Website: macys
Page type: customer-info-address
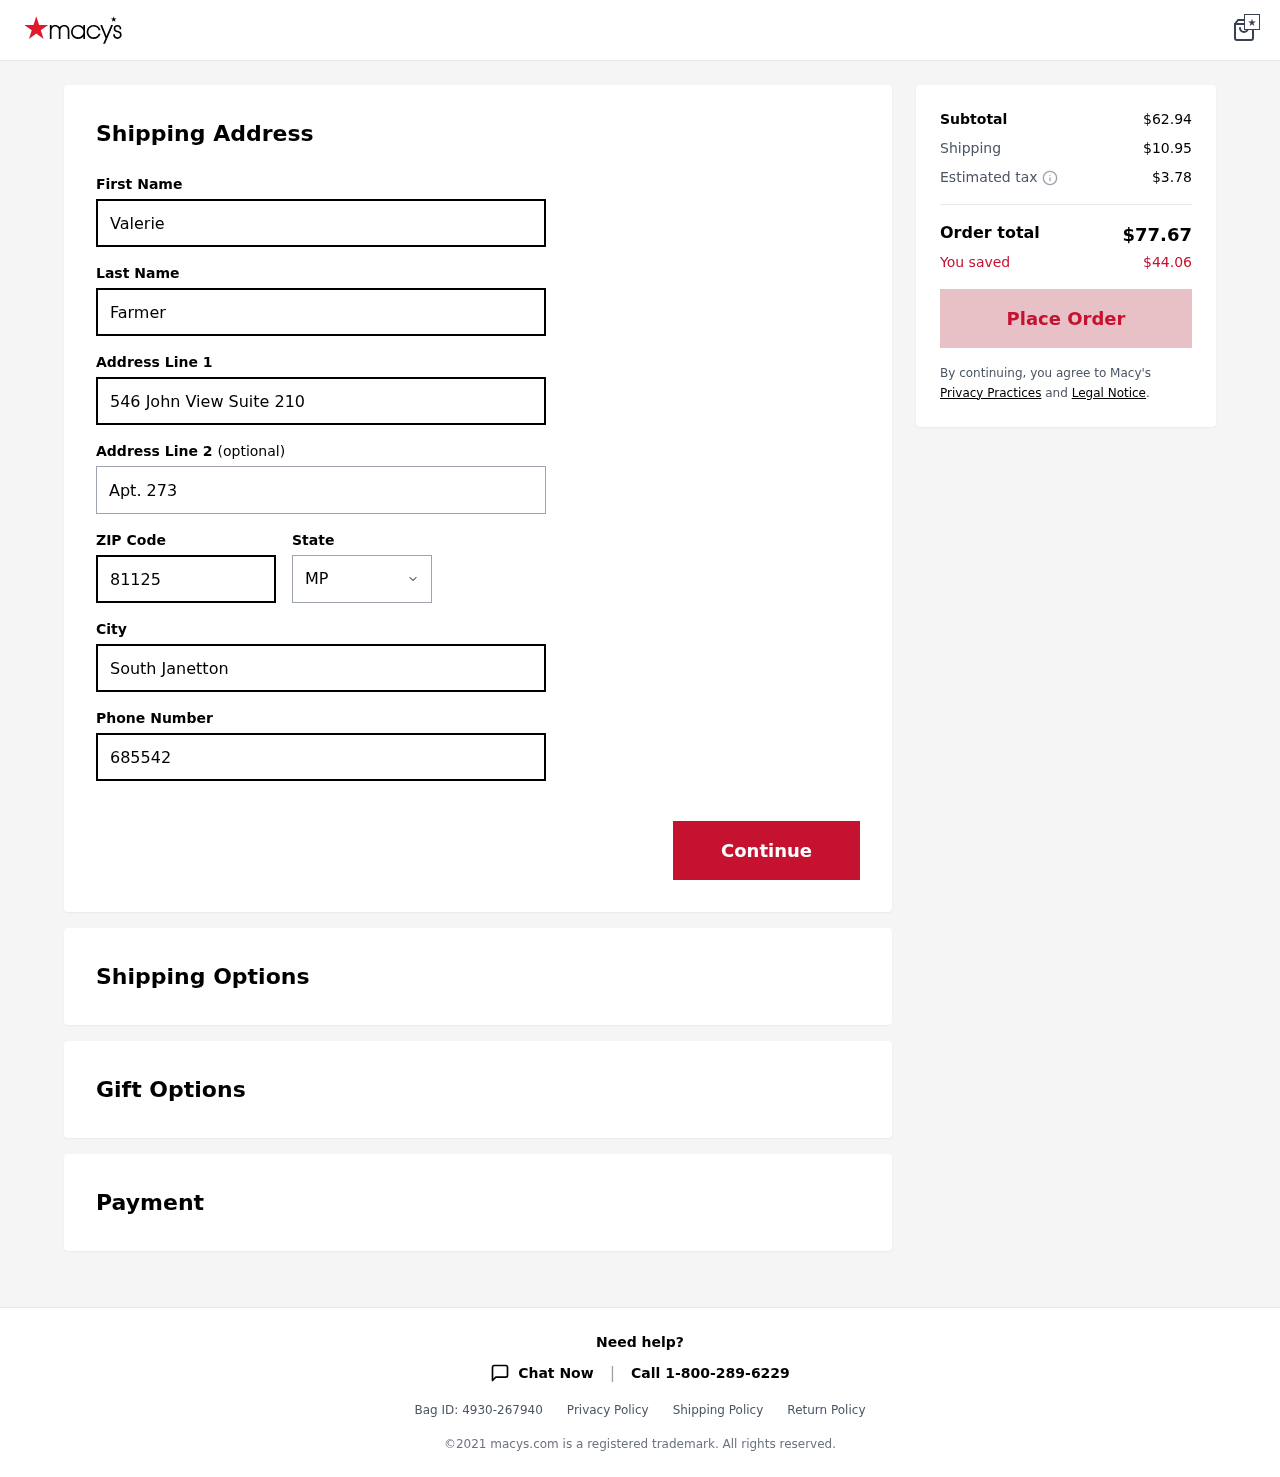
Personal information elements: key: PII_CITY
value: South Janetton
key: PII_FIRSTNAME
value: Valerie
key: PII_LASTNAME
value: Farmer
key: PII_PHONE
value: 6855421662
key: PII_POSTCODE
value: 81125
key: PII_STATE
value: MP
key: PII_STREET
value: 546 John View Suite 210
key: PII_STREET2
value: Apt. 273
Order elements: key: ORDER_SUBTOTAL
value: $62.94
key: ORDER_SHIPPING_COST
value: $10.95
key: ORDER_TAX
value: $3.78
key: ORDER_TOTAL
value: $77.67
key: ORDER_SAVINGS
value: $44.06